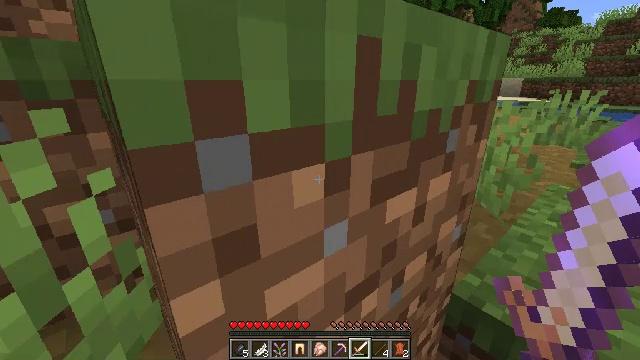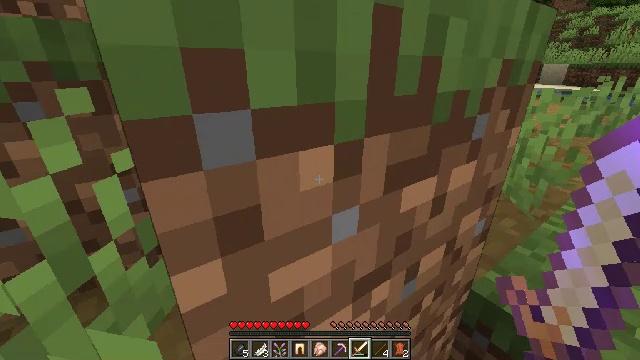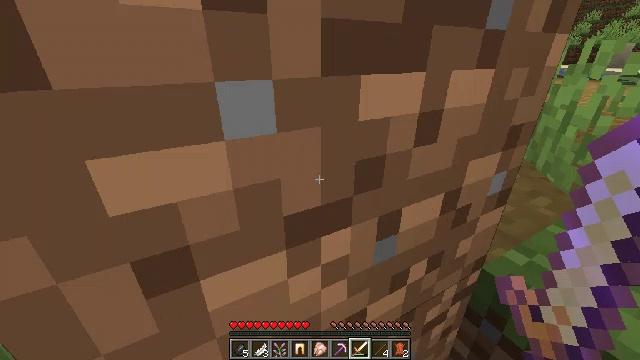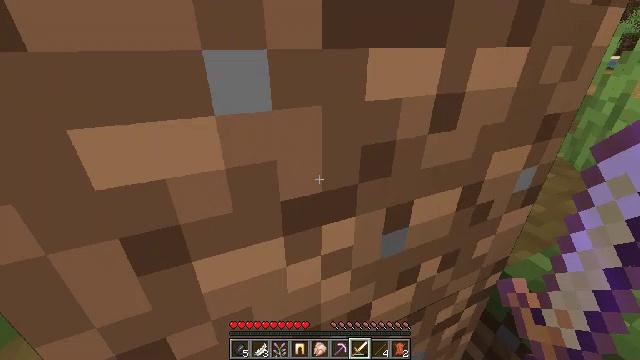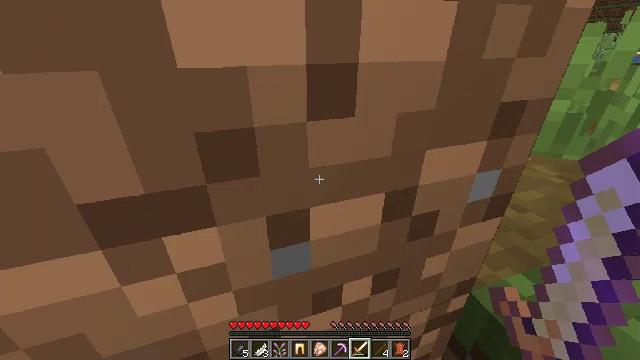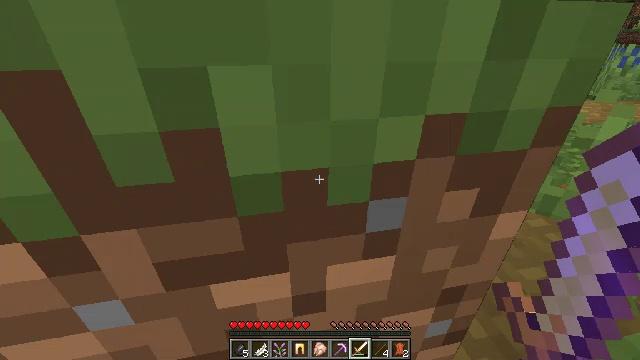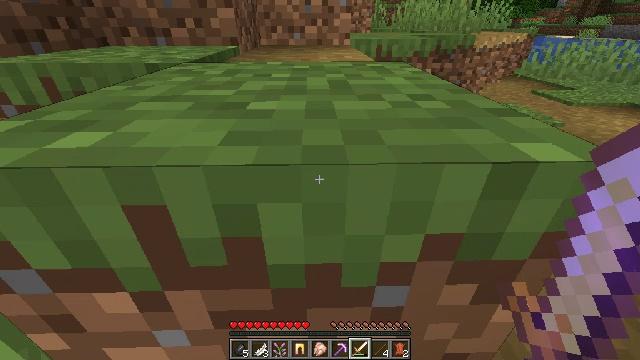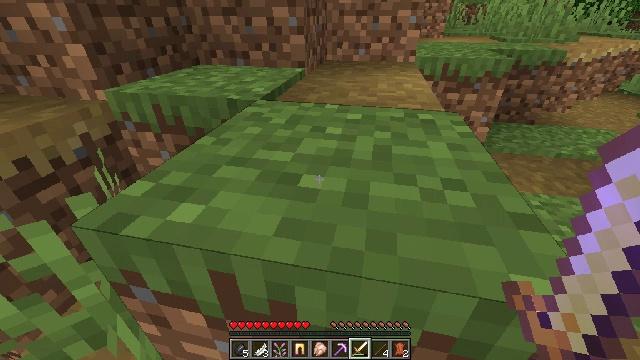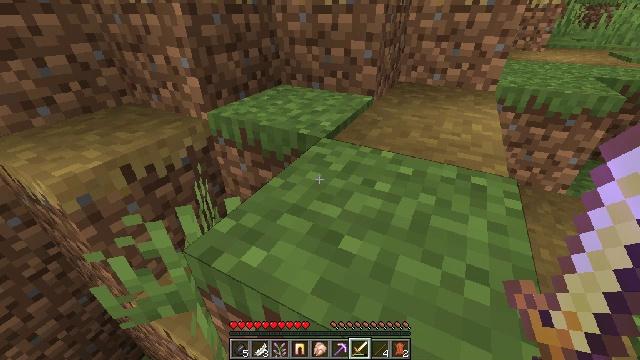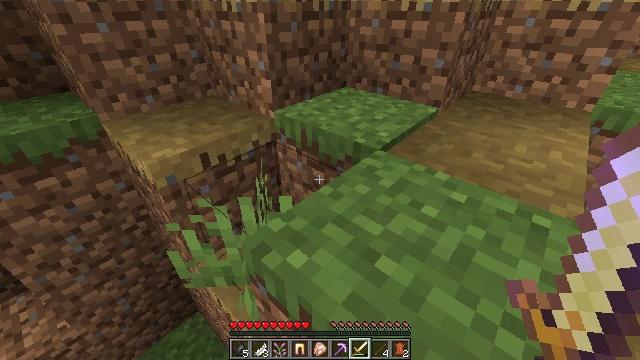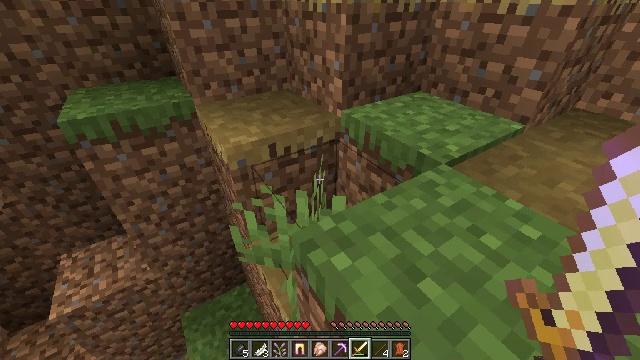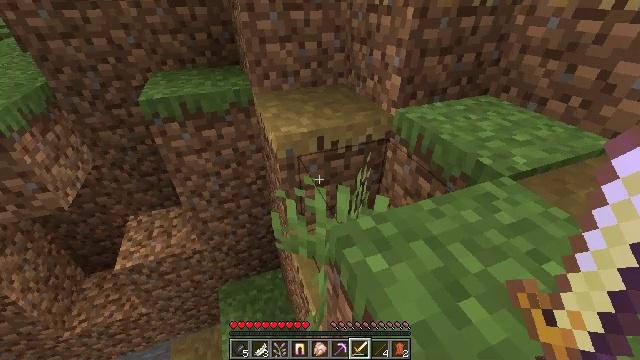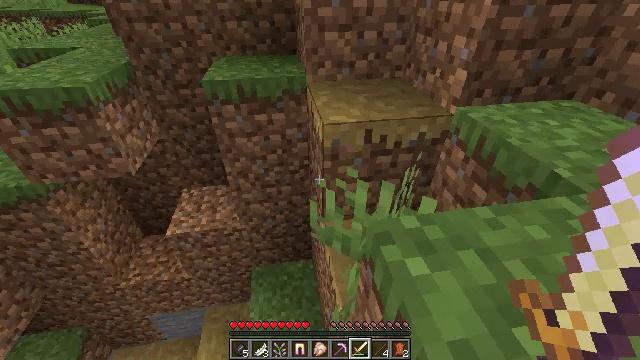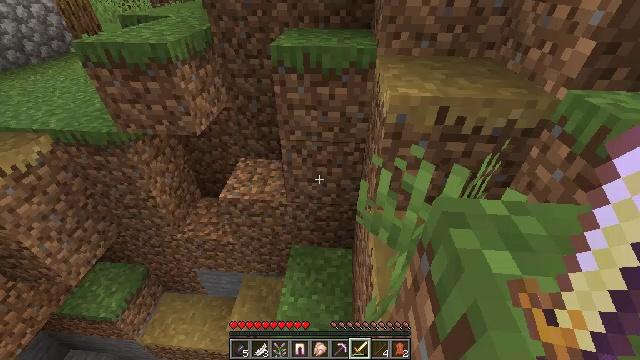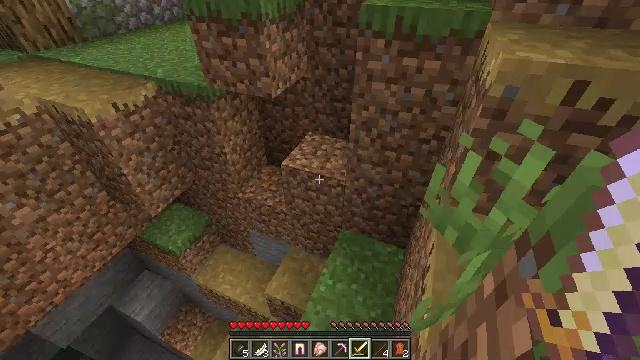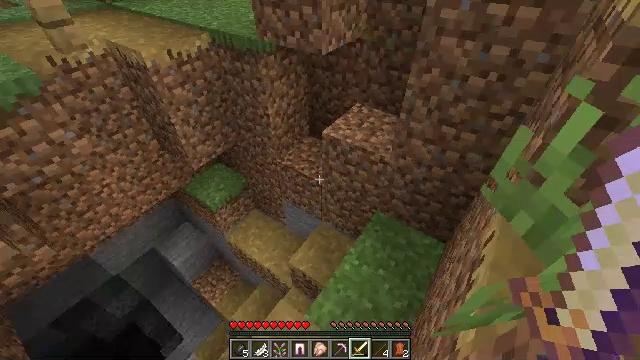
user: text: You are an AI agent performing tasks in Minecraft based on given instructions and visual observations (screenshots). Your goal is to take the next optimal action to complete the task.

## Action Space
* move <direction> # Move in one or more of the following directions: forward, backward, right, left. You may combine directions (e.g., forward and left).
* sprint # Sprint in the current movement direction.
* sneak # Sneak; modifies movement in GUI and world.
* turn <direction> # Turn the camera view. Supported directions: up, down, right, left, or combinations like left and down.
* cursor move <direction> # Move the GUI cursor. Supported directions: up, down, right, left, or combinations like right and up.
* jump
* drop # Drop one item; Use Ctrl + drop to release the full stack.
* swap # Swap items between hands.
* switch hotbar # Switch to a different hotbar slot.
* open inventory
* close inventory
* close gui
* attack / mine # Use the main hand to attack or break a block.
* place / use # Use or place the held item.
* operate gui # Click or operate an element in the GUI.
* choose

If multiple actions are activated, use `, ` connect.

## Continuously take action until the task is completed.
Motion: motion action
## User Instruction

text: Drop a lilac.
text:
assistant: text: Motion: move forward and move right, turn left and down, jump
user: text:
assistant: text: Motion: move forward and move right, turn left and down, jump
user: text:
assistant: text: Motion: move forward and move right, turn left and down, jump
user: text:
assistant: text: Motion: move forward and move right, turn left, jump
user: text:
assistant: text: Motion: move forward and move right, turn left and down, jump
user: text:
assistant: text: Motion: move forward and move right, turn left and down, jump
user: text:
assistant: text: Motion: move forward and move right, turn left and down, jump
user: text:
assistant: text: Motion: move forward and move right, turn left, jump
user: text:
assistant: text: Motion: move forward and move right, turn left and down, jump
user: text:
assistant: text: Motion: move forward and move right, turn left and down, jump
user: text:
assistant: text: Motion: move forward and move right, turn left, jump
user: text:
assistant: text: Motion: move forward and move right, turn left, jump
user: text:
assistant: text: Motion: move forward and move right, turn left and down, jump
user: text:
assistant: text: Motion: move forward and move right, turn left and down, jump
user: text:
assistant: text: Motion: move forward and move right, turn left and down, jump
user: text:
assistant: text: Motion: move forward and move right, turn left and down, jump
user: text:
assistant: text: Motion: move forward and move right, turn left, jump
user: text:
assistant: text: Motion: move forward and move right, jump
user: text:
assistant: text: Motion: move forward and move right, turn right, jump
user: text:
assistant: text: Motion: move right, turn right and down, jump
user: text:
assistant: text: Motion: move right, turn right and down, jump
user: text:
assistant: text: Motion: move right, turn right and down, jump
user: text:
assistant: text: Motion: move right, turn right and down, jump
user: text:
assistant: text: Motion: move right, turn right and up, jump
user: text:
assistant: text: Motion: move forward and move right, turn right and up, jump
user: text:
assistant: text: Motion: move forward and move right, turn right and up, jump
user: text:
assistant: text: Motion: move forward and move right, turn right and up, jump
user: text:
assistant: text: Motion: move forward and move right, turn right and up, jump
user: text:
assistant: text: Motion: move forward and move right, turn right and up, jump
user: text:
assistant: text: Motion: move forward and move right, turn right and up, jump